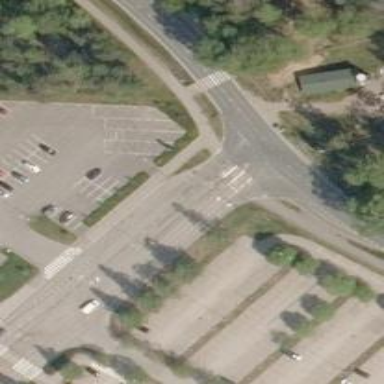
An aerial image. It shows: Crossing road.